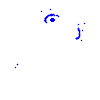
Particle: electron